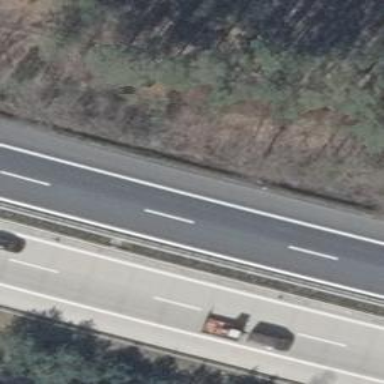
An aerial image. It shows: Asphalt motorway.